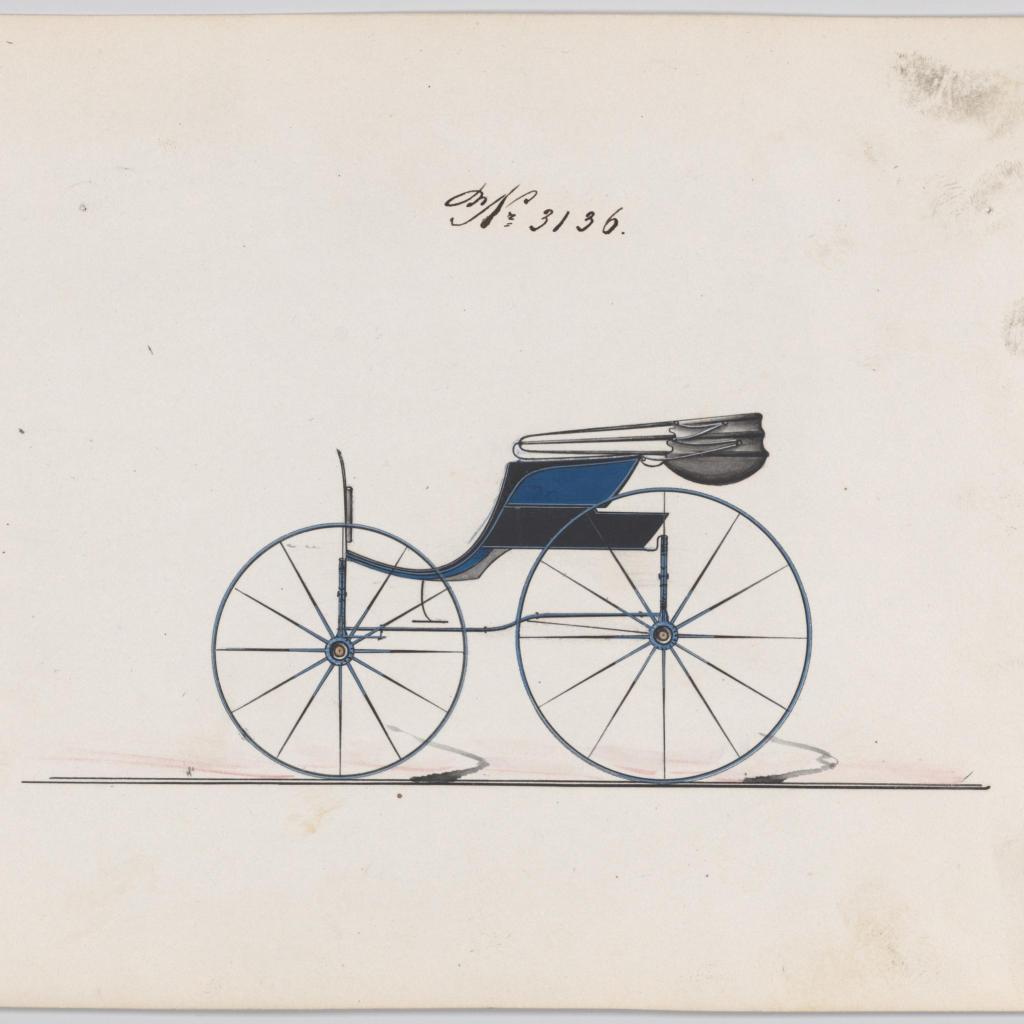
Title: Design for Pony Phaeton, no. 3136
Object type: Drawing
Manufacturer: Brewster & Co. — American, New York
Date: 1875
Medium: Watercolor and ink
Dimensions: Sheet: 6 11/16 x 9 3/4 in. (17 x 24.8 cm)
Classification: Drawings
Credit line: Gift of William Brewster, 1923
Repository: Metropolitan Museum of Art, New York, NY